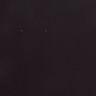
Metastatic tissue present: no